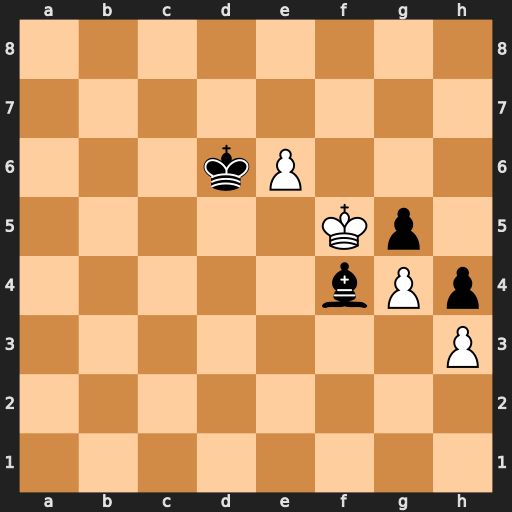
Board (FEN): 8/8/3kP3/5Kp1/5bPp/7P/8/8
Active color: w
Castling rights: -
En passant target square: -
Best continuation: Kf6 Kd5 e7